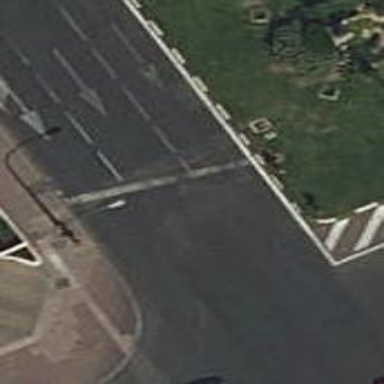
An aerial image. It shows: Road with traffic signals.